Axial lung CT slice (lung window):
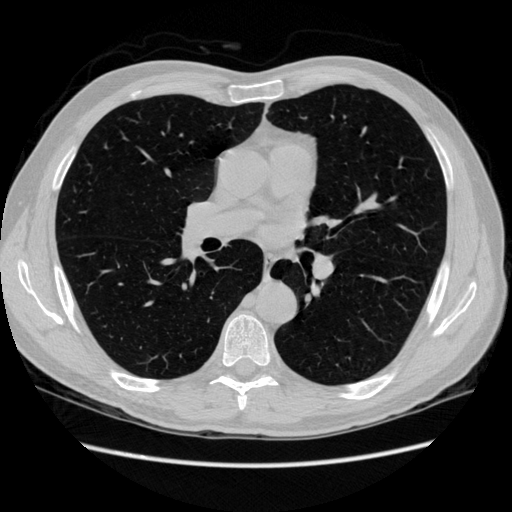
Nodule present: no